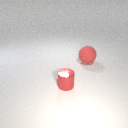
small red metal cylinder to the left of large red rubber sphere